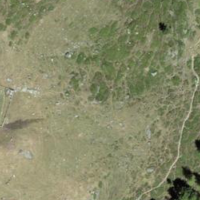
EUNIS habitat code: 26
Species observed at this site:
Platanthera bifolia